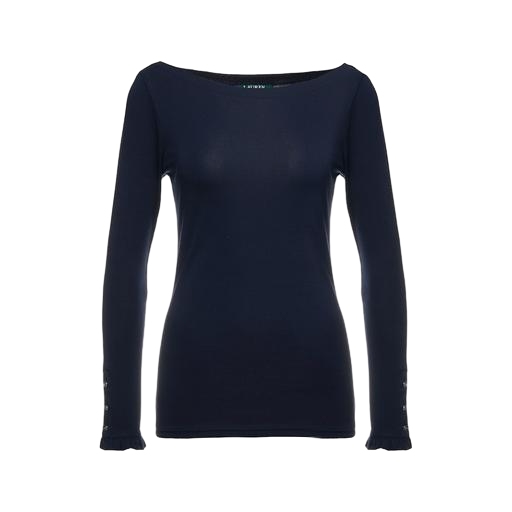
long-sleeve top, blue button sleeve breton shirt, long sleeve top, white background